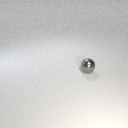
small gray metal sphere